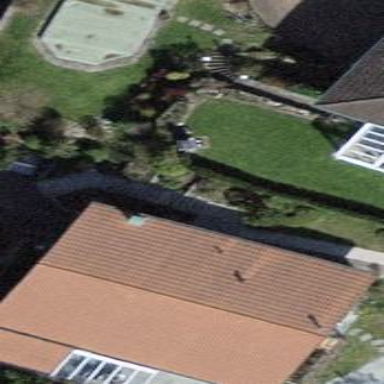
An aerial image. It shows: Building with tiled roof.